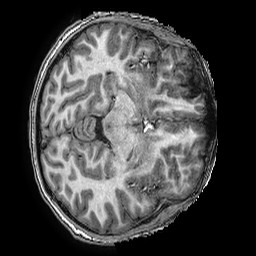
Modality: T1w
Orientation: axial
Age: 14
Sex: male
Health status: ill
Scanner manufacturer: ge
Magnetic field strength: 3 T
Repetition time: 0.0077 s
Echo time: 0.003436 s